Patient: sex M, age 74
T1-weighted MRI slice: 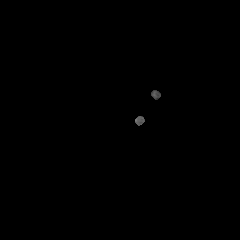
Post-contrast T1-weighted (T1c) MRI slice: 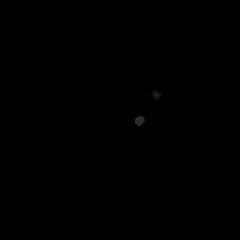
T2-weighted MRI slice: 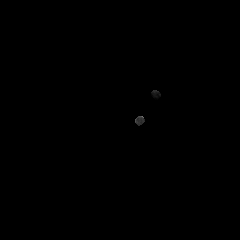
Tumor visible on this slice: no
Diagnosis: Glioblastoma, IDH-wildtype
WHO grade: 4